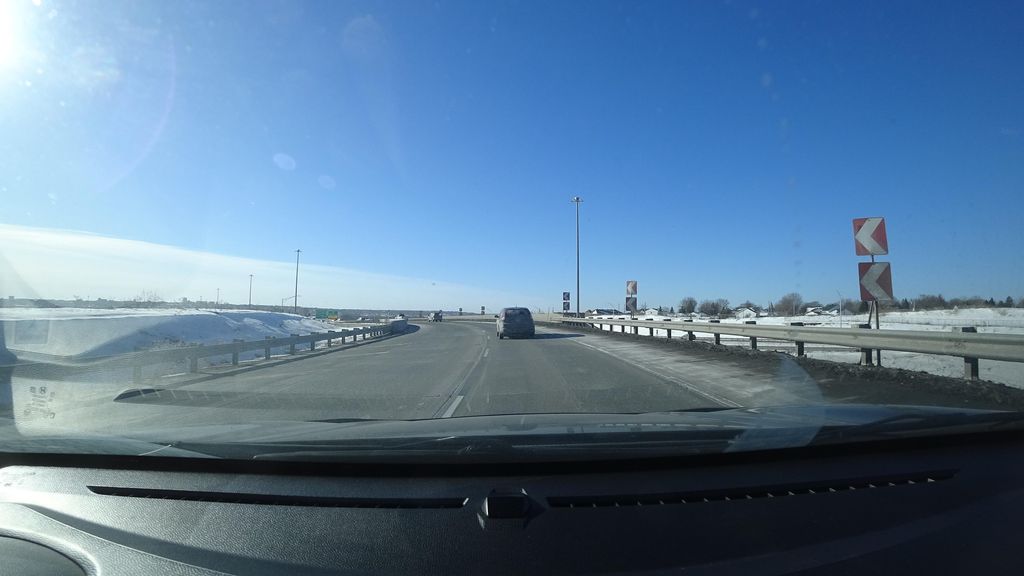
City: quebec_city